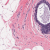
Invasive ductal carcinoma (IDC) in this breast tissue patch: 0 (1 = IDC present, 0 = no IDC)